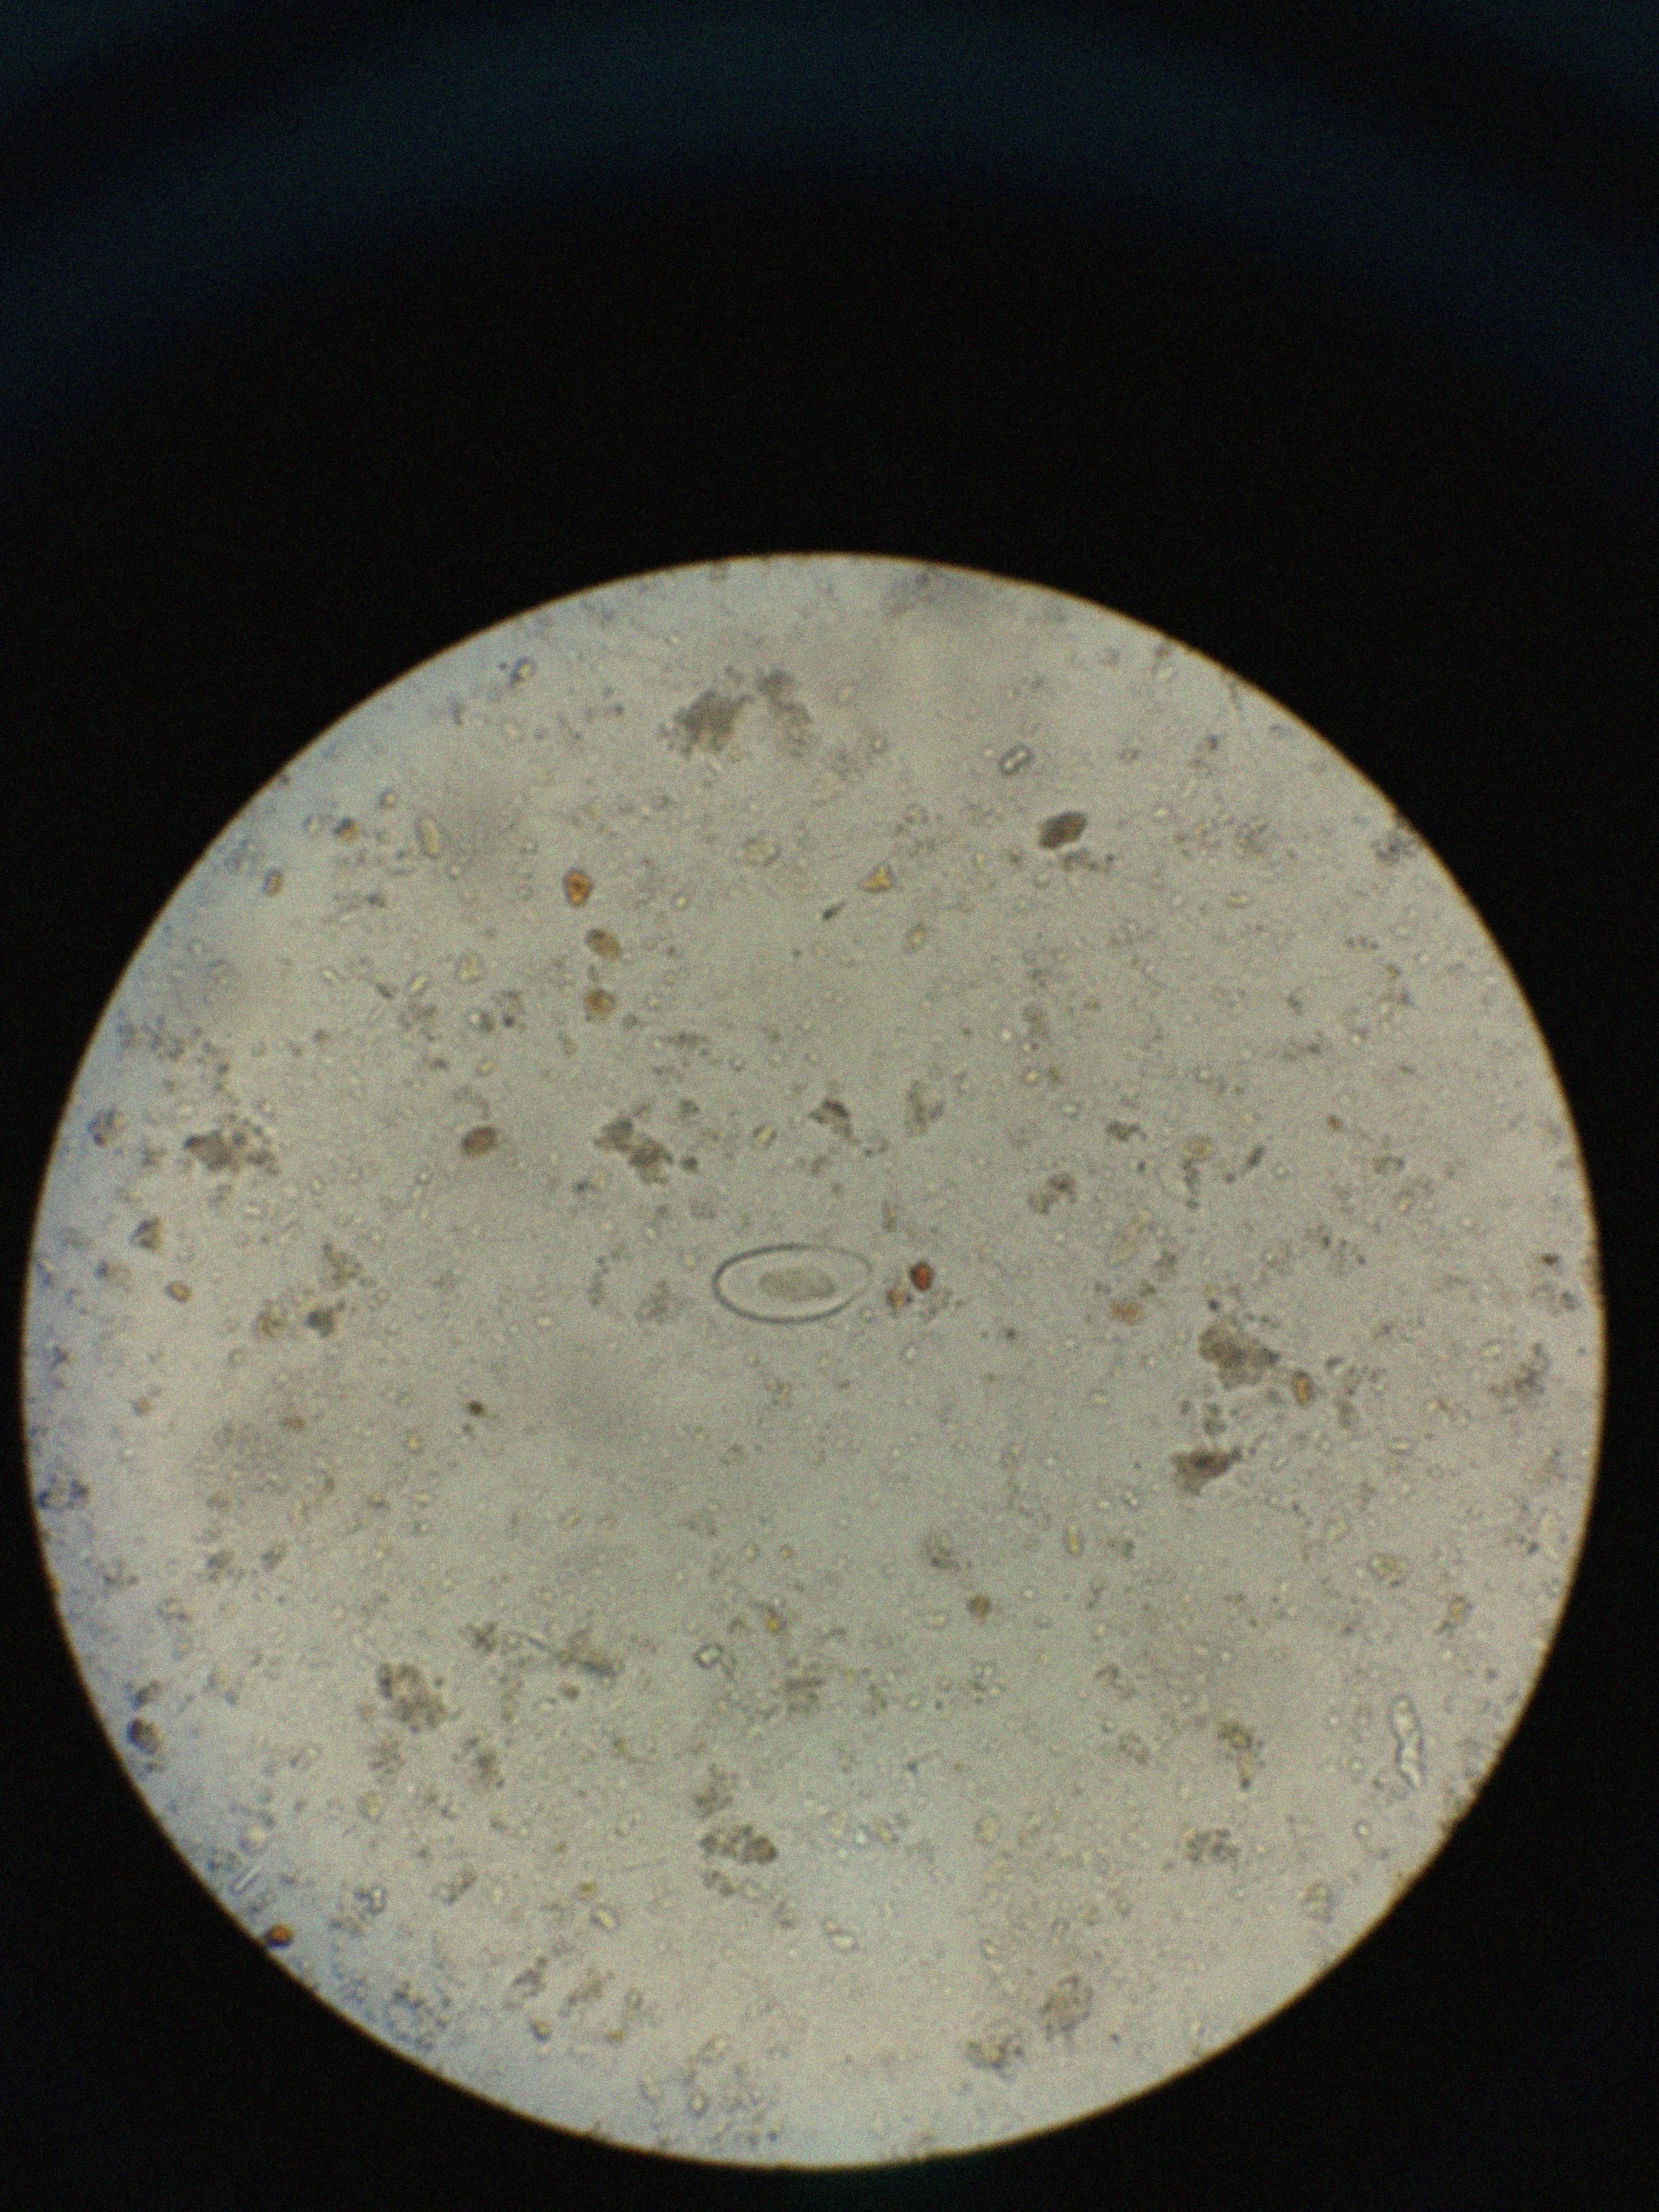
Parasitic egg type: Enterobius vermicularis